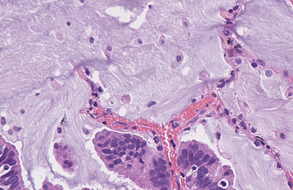
Tumor epithelial tissue: yes
Tumor-associated stroma tissue: yes
Normal tissue: no